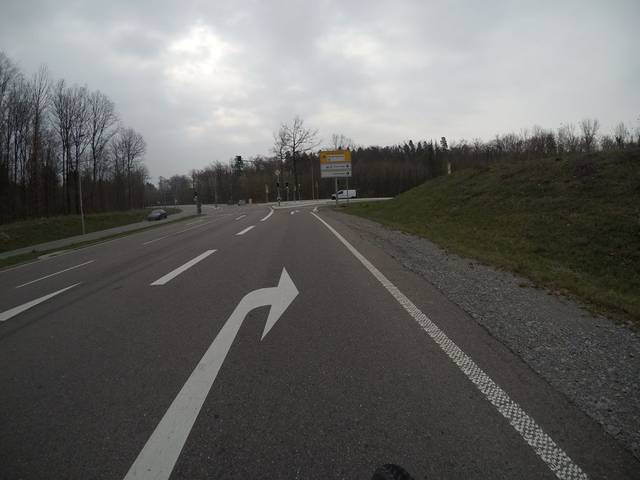
Region: Germany
Coordinates: 48.695, 9.031